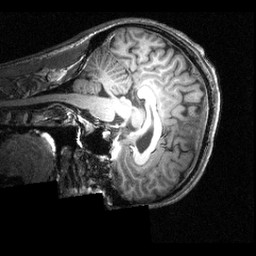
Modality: T1w
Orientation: sagittal
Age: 25
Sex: male
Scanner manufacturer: siemens
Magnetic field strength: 3.951 T
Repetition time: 1.5 s
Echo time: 0.00335 s